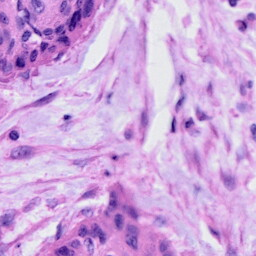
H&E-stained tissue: Cervix